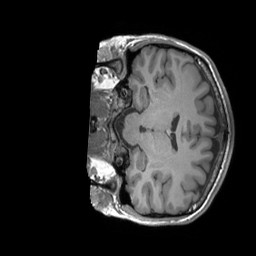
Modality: T1w
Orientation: coronal
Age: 30
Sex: female